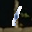
Label: 1